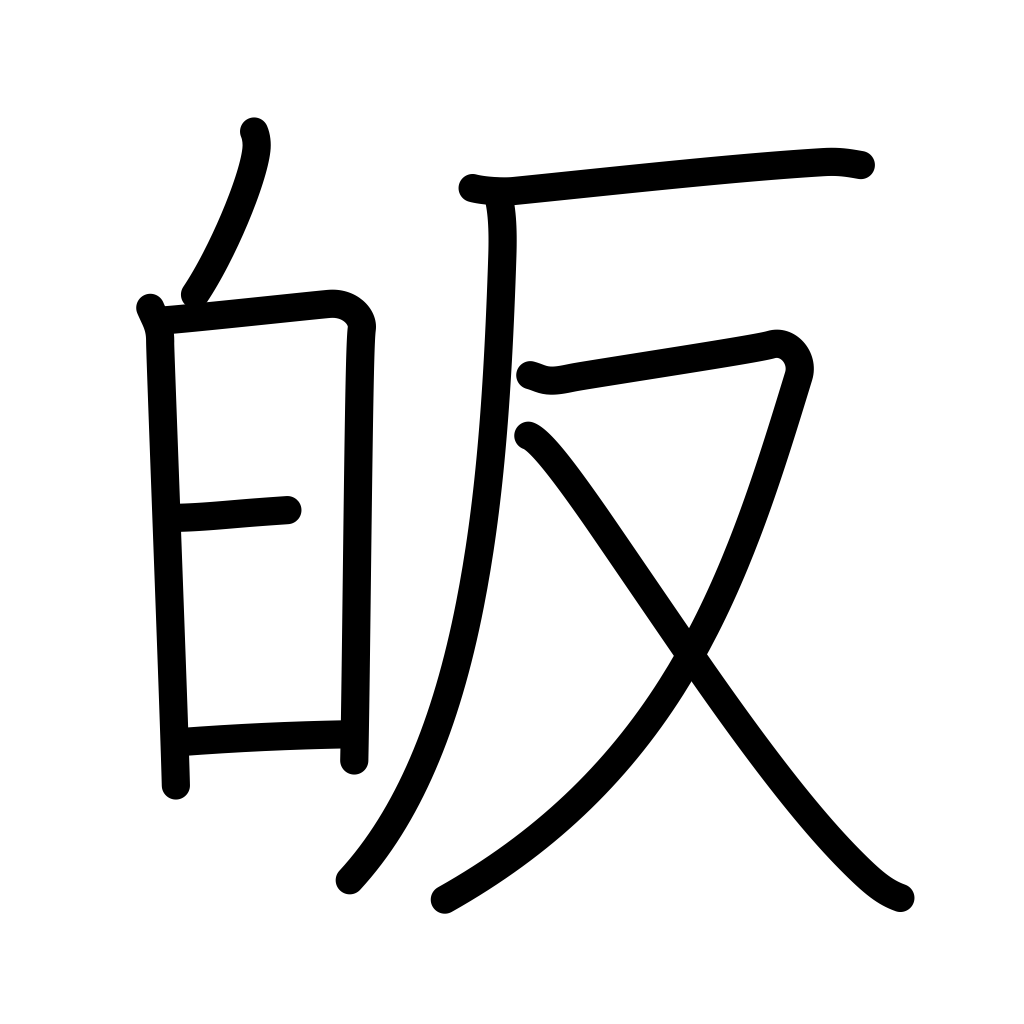
Meaning: homecoming, arrive at, lead to, result in